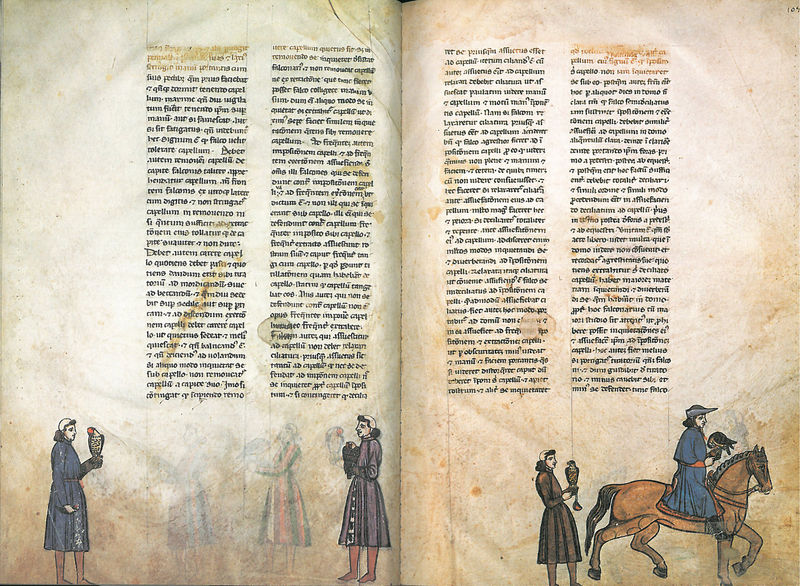
Titel: Falkenbuch Friedrichs des II.; De arte venandi cum avibus
Institution: Rom, Biblioteca Vaticana
Schlagwörter: feder, mann, männer, zeichnung, vögel, pferd, reiter, schrift, spalten, tusche, buch, kloster, illustration, text, jagd, tinte, mittelalter, mönch, falkenjagd, anleitung, falkner, manuskript, schirt, falken, althochdeutsch, mittelhochdeutsch